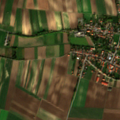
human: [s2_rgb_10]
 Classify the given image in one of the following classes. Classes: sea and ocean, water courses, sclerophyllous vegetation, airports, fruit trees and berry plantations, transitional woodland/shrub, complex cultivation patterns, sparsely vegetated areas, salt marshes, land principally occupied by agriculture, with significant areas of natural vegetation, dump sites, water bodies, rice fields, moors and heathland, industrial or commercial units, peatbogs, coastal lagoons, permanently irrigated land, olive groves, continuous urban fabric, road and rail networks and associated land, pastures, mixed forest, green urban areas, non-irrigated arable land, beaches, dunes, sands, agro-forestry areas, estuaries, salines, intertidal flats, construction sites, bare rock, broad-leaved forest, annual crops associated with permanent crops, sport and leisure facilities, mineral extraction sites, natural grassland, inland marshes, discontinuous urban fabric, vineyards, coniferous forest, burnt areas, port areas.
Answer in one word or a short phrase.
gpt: discontinuous urban fabric, non-irrigated arable land, vineyards, complex cultivation patterns